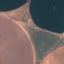
Label: AnnualCrop